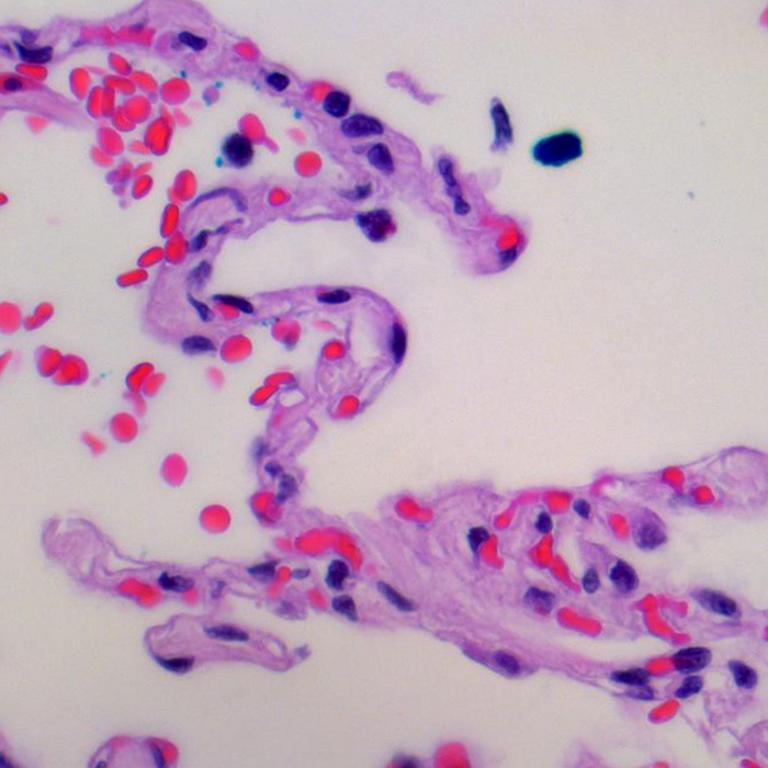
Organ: lung
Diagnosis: benign